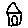
Label: house